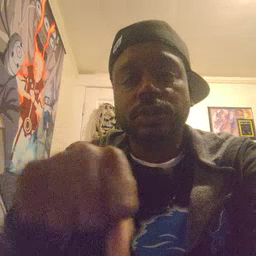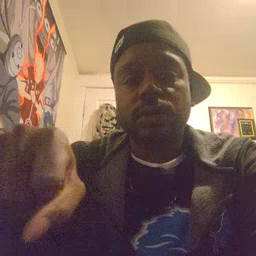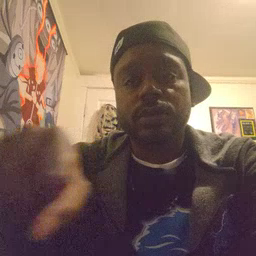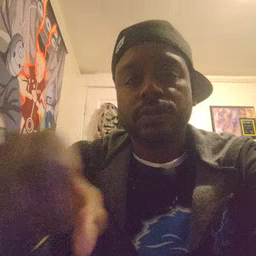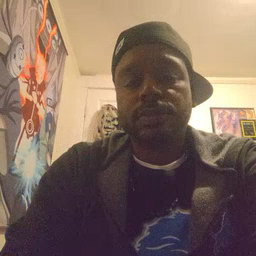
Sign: shoe